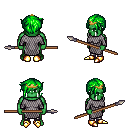
a pixel art fantasy rpg character, male body template, orc, green skin, chain mail, metal pants, green pixie cut hairstyle, gold tiara, gold boots, spear, four views (front, back, left, right), 2x2 character sprite sheet, small pixel art, hard edges, no anti-aliasing